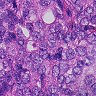
Metastatic tissue present: yes